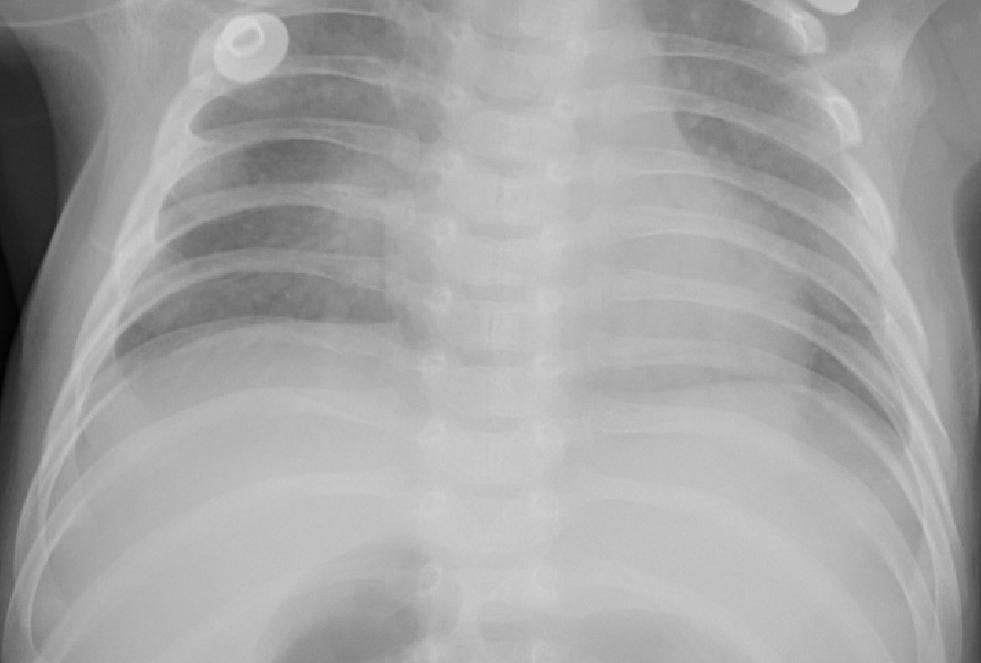
Diagnosis: PNEUMONIA